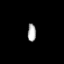
Tissue: prostate
Cell type: Fibroblasts
Senescence score: 0.7893
Nuclear area (px): 146
Mean DAPI intensity: 172.11